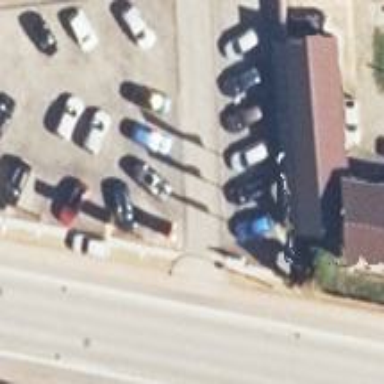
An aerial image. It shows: Fuel station.